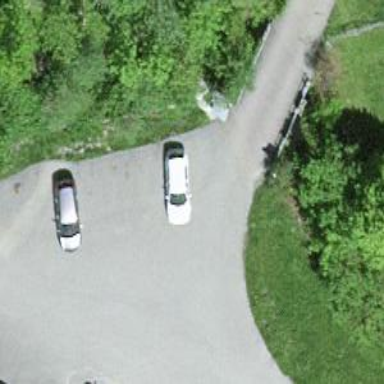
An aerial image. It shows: Driveway bridge connecting two areas.